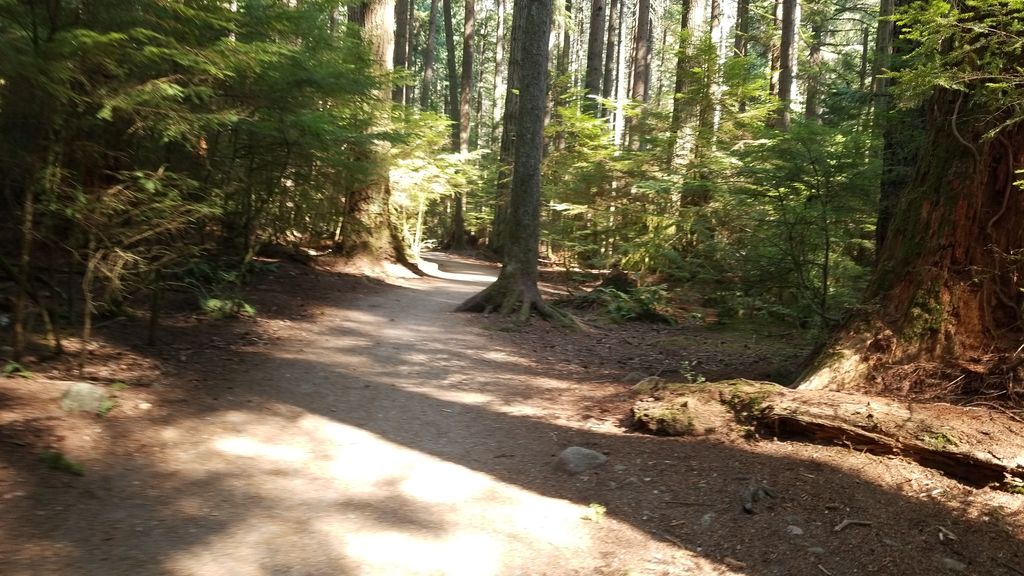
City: vancouver